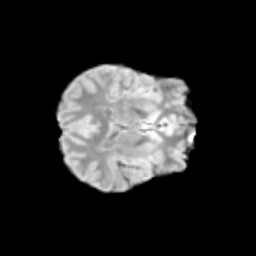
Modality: T2w
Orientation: axial
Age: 12
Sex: female
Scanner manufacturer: siemens
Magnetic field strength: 3 T
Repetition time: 3.8 s
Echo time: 0.07 s